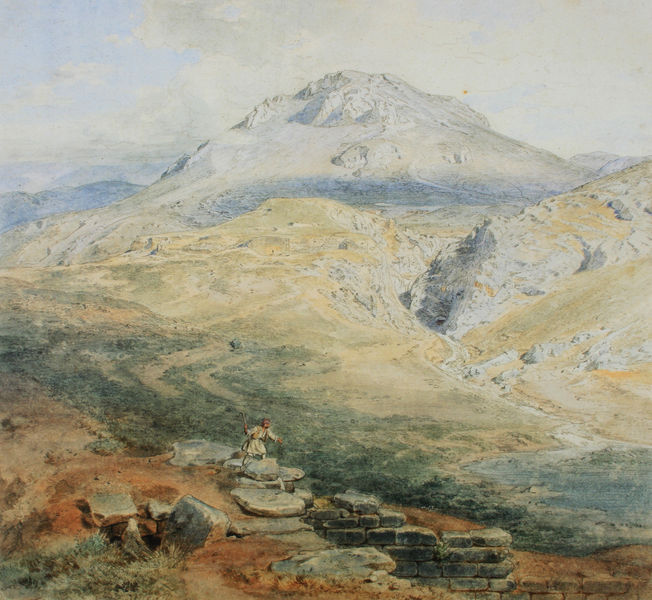
Titel: Das Atreusgrab in Mykene
Künstler: Carl Rottmann
Standort: Darmstadt
Institution: Hessisches Landesmuseum
Schlagwörter: berg, blau, felsen, gemälde, gestein, himmel, mann, weiß, wolken, aquarell, fluss, gelb, grün, impressionismus, landschaft, ocker, sand, see, braun, frankreich, grau, hell, hintergrund, kleid, kreide, skizze, türkis, zeichnung, ausblick, blick, gras, gürtel, rot, schnee, weg, wiese, wolke, beige, malerei, mütze, mensch, stehen, stein, steine, weit, öl, ebene, erde, felder, ferne, gräser, halme, horizont, natur, weite, büsche, einsam, gewässer, wege, wiesen, land, theater, höhle, tal, wald, zart, anhöhe, stock, aussicht, taille, stab, abhang, berge, gebirge, gipfel, gletscher, wüste, mauer, abendsonne, geröll, schlucht, steil, idylle, vogelperspektive, tiefe, grass, tusche, ruine, hängen, antike, moses, einöde, festung, asien, schweiz, täler, koloriert, hügelig, wanderer, siena, stapel, büschel, rde, wanderstab, hirte, petrus, prophet, türkei, gewölk, baumgrenze, begre, mauers, hüter, wplken, blasse farben, graäser, grundmauern, feslig, höhenzüge, manne, sipfel, püflanzen, hmauer, .and, grundmauer, egras, menschberg